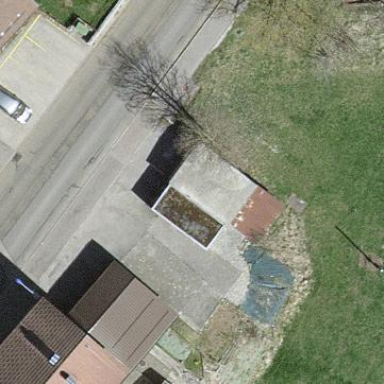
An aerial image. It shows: Garage building.